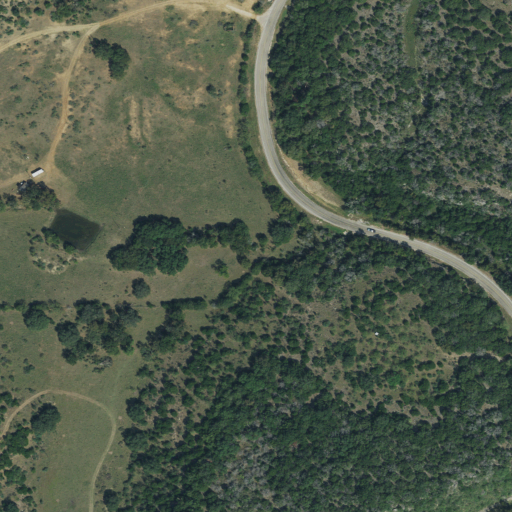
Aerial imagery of valley in Texas named Rabbit Hollow containing evergreen forest, grassland, shrub, open development, deciduous forest, low intensity development, and medium intensity development